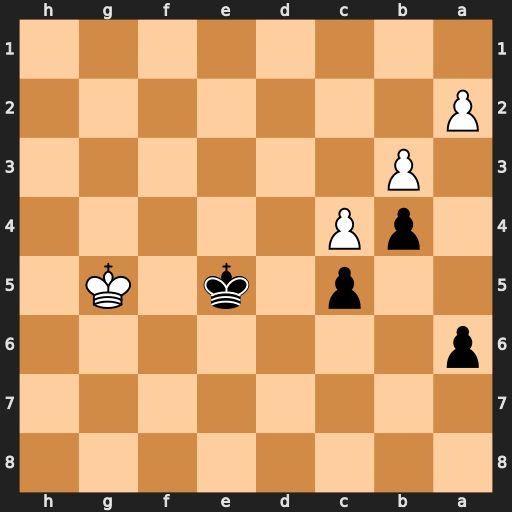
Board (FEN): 8/8/p7/2p1k1K1/1pP5/1P6/P7/8
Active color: b
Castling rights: -
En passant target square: -
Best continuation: a5 Kg6 Kd4 Kf7 Kc3 Ke6 Kb2 Kd6 Kxa2 Kxc5 a4 bxa4 b3 a5 b2